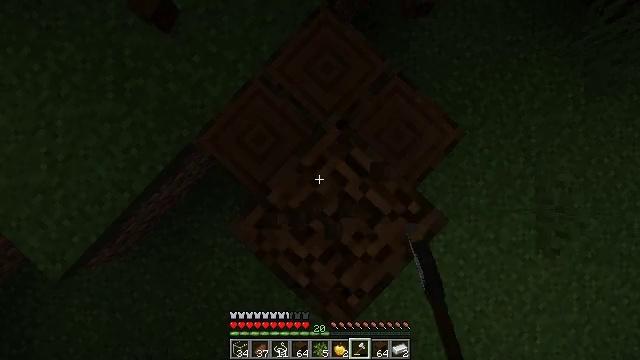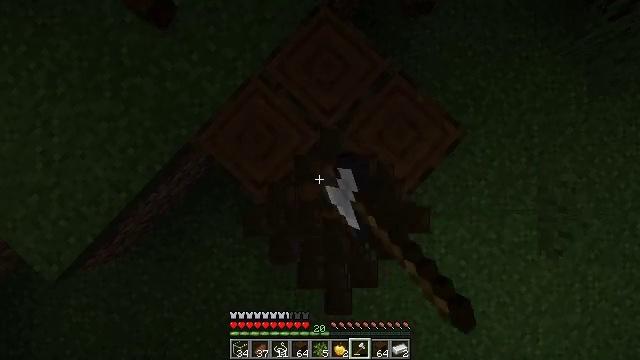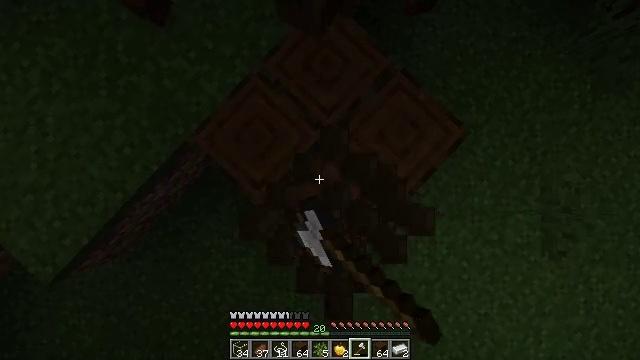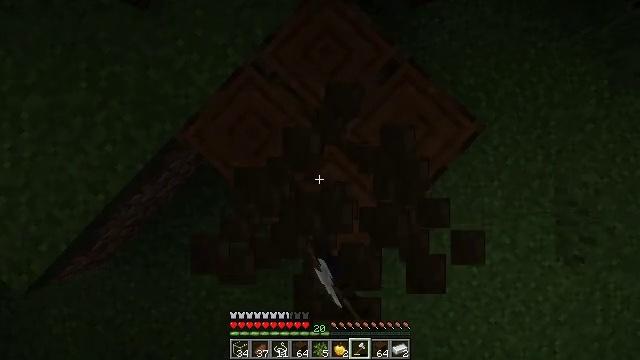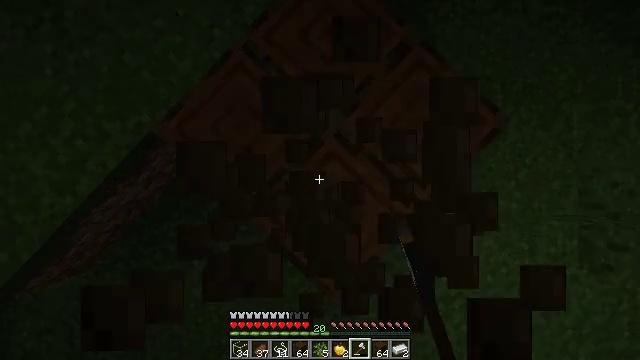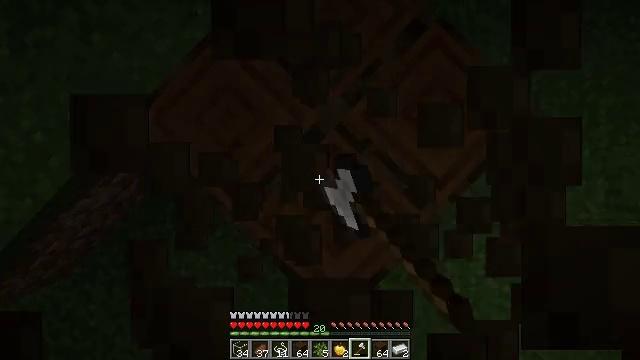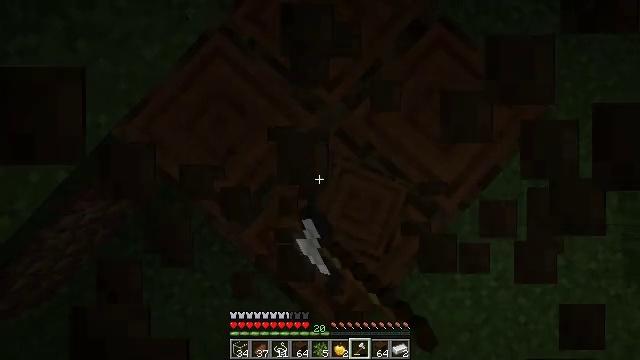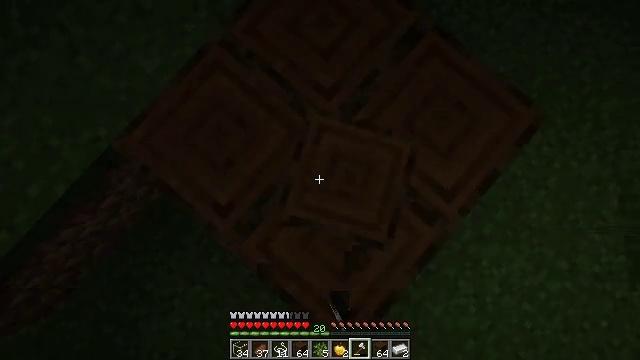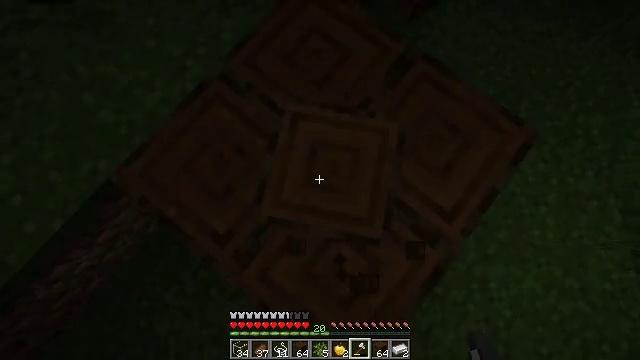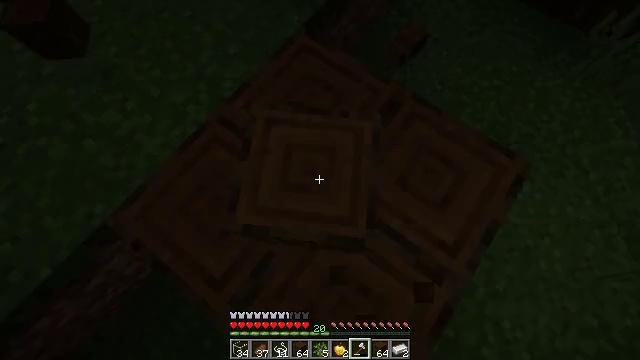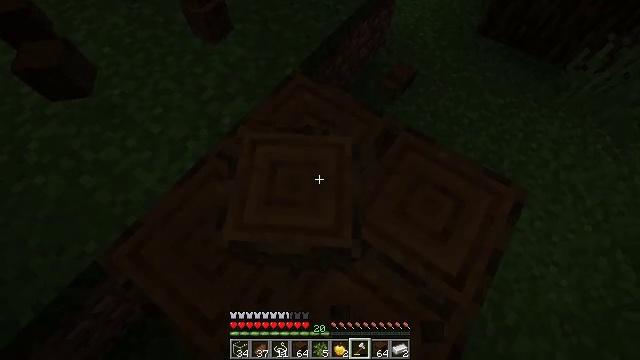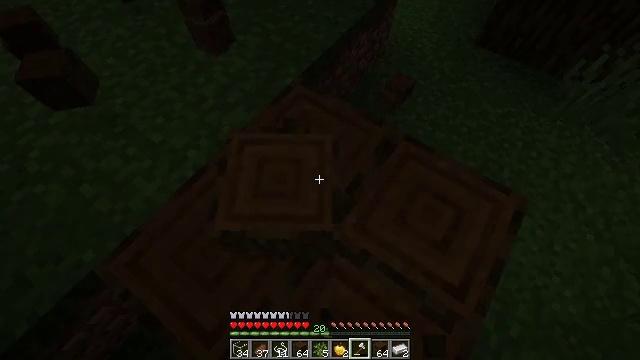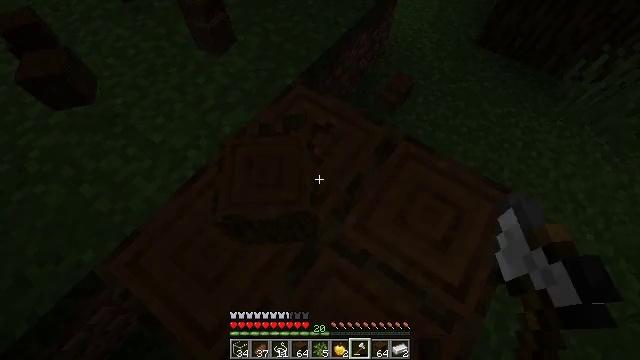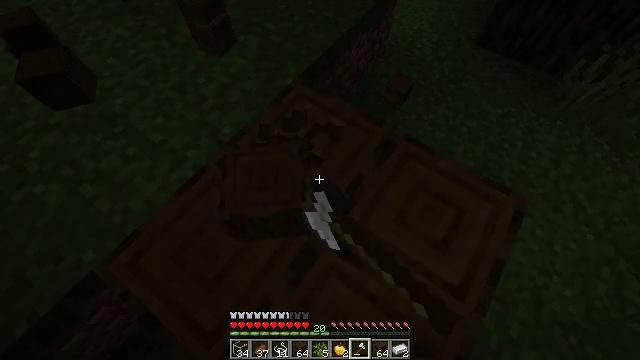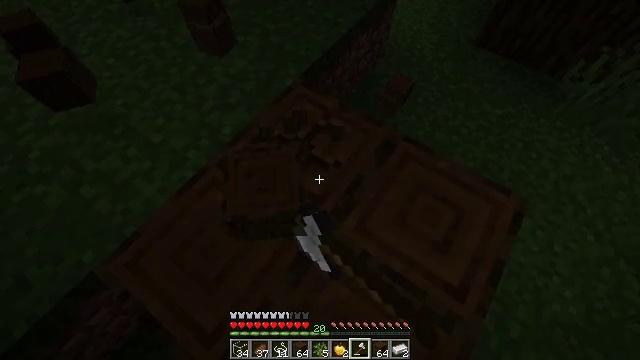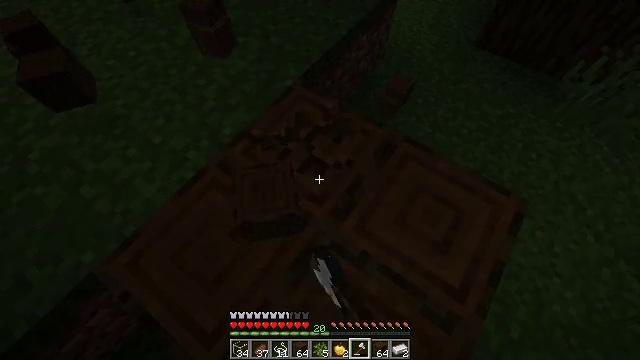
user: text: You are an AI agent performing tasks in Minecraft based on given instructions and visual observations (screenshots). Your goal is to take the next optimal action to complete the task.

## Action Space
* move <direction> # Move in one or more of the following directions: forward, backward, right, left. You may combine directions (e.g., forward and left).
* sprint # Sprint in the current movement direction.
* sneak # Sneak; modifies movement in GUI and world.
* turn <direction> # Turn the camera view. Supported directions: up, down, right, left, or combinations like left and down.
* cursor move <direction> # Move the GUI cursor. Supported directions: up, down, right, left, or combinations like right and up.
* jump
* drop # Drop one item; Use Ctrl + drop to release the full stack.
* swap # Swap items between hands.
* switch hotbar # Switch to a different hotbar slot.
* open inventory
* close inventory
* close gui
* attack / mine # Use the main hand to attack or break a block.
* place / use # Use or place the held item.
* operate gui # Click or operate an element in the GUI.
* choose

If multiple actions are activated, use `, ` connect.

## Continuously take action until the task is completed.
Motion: motion action
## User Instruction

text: Gather dark oak log for crafting.
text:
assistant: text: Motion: attack / mine
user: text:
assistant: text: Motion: attack / mine
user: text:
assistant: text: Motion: attack / mine
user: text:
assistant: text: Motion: attack / mine
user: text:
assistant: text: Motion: attack / mine
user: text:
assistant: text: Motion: turn right and up, attack / mine
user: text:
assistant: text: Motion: turn right and up, attack / mine
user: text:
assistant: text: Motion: turn right and up, attack / mine
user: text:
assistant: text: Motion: turn right and up, attack / mine
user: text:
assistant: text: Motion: turn right and up, attack / mine
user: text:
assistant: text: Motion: turn up, attack / mine
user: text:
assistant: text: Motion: attack / mine
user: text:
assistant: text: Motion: attack / mine
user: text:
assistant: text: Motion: attack / mine
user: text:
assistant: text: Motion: attack / mine
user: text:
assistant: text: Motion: attack / mine
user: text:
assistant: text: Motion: attack / mine
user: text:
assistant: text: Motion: attack / mine
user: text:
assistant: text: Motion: attack / mine
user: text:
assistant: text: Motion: attack / mine
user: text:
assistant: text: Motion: attack / mine
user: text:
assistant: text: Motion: attack / mine
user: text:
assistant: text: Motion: turn right, attack / mine
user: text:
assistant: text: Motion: turn right and down, attack / mine
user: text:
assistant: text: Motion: turn right, attack / mine
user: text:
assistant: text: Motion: attack / mine
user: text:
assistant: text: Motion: attack / mine
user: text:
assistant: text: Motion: attack / mine
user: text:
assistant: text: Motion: attack / mine
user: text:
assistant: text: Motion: attack / mine